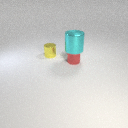
small red metal cylinder in front of small yellow metal cylinder